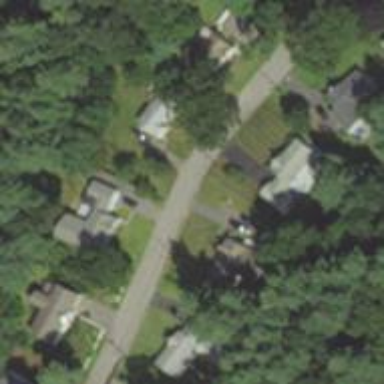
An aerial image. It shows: Residential road.